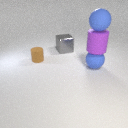
large blue rubber sphere to the right of large gray metal cube